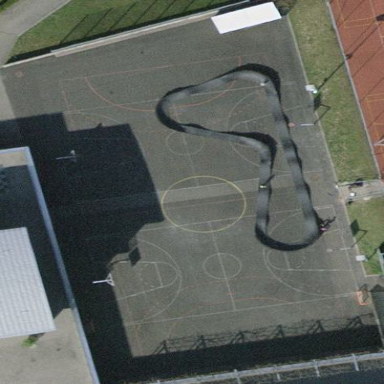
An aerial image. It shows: Basketball court with asphalt surface.